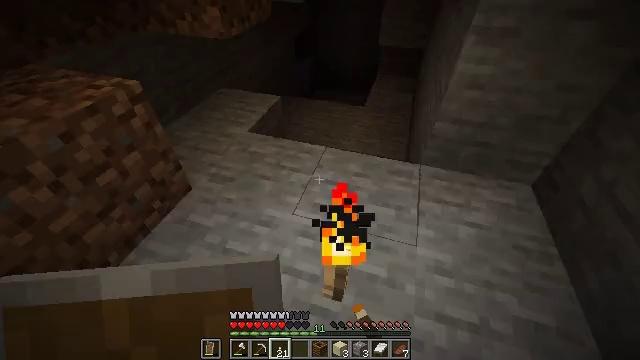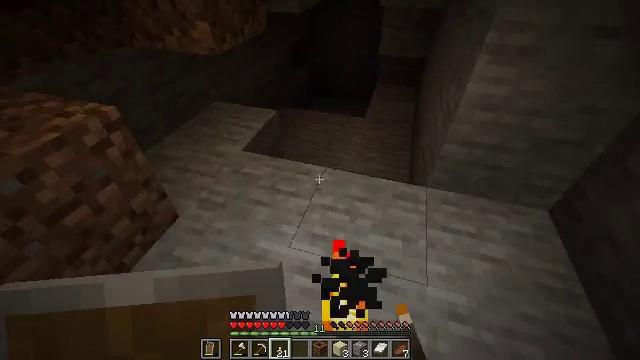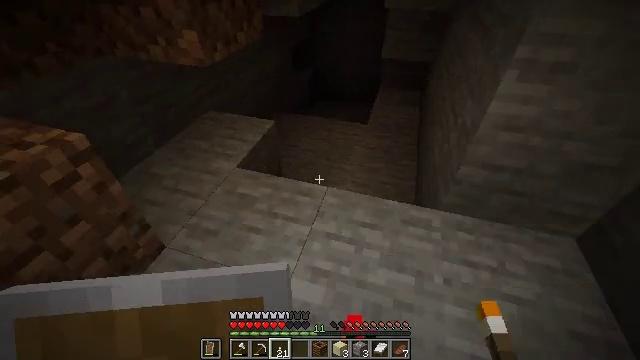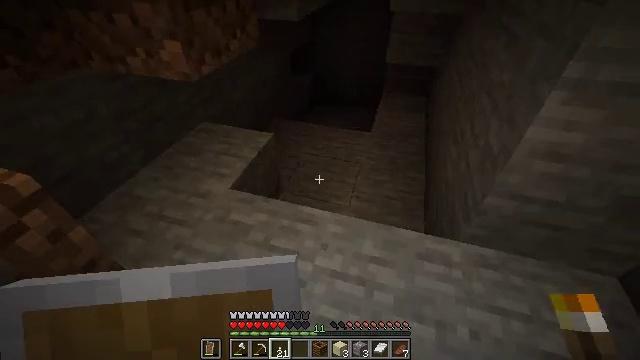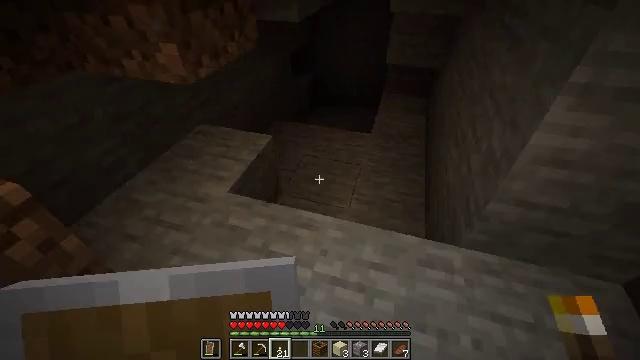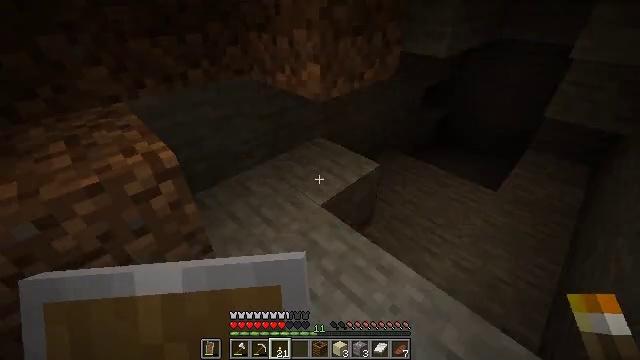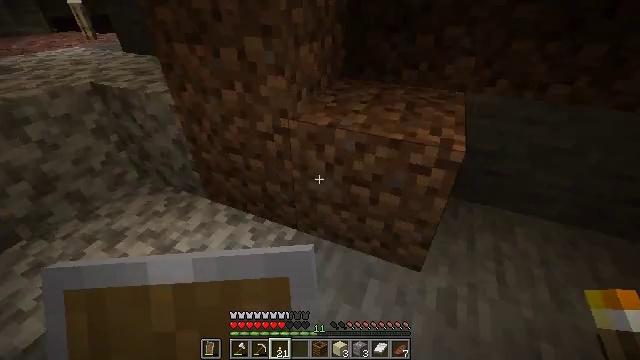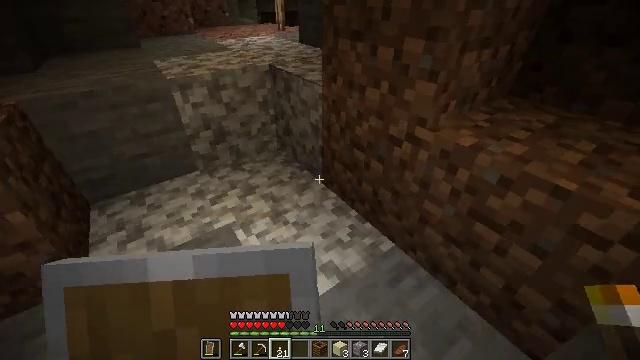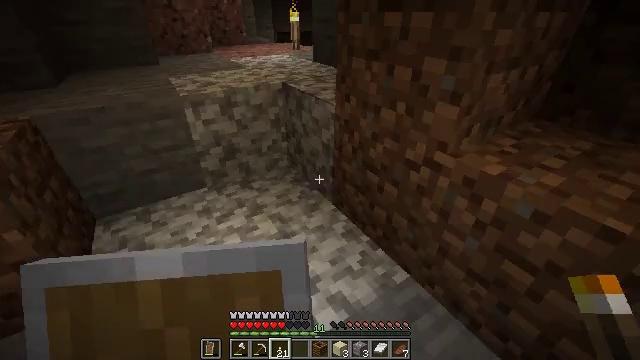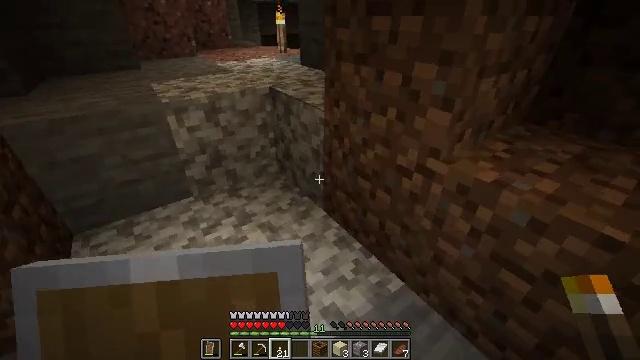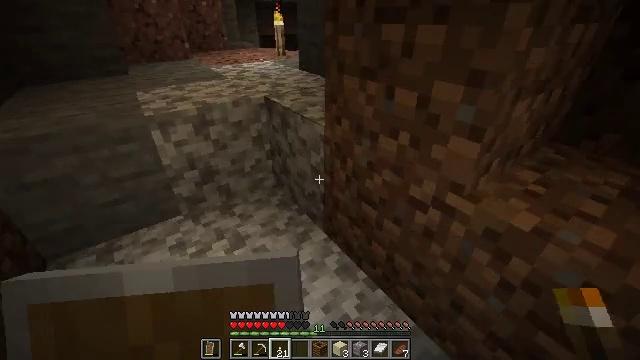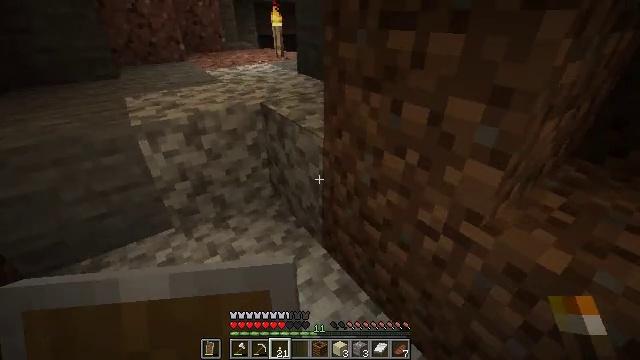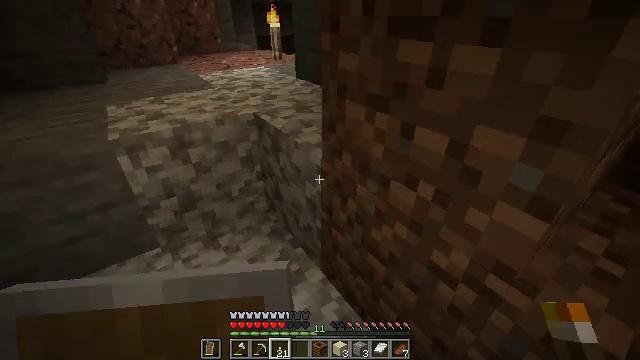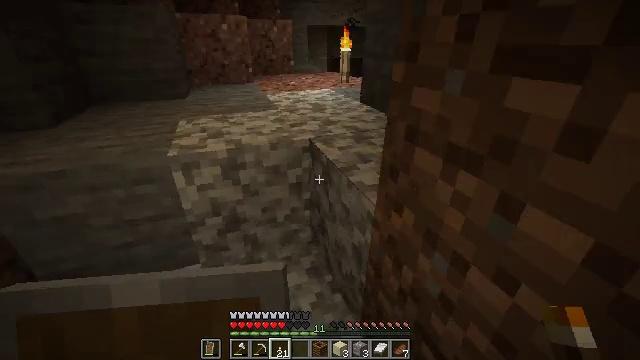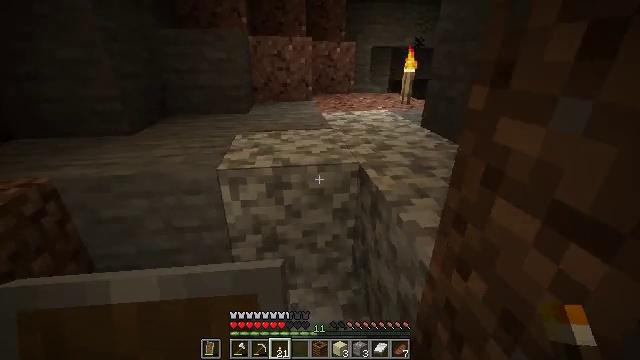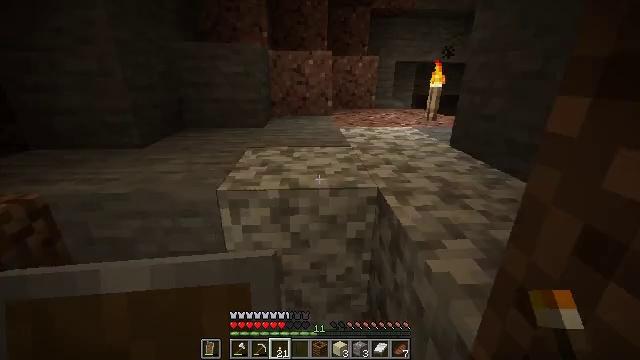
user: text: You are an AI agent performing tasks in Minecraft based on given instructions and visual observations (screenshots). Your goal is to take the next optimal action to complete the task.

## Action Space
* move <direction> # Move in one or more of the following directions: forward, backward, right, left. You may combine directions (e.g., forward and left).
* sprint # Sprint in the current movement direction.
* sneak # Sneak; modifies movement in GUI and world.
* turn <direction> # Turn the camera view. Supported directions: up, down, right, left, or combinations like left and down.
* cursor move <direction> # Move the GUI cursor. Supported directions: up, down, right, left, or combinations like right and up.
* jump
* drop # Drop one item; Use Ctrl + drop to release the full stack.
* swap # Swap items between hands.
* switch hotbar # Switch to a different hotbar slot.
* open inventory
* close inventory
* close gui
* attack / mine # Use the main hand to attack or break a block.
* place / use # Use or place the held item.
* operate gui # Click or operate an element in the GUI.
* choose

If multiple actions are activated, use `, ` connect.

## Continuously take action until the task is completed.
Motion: motion action
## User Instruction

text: Collect lapis ore for enchanting.
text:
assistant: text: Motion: move forward, turn up
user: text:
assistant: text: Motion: move forward
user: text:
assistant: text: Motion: move forward
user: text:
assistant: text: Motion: no_op
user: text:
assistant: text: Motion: turn left and up
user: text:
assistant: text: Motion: turn left
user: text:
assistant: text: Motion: move forward, turn left
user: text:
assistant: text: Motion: move forward, turn left and up
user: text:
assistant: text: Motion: move forward, turn right
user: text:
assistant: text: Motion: move forward
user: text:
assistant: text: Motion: move forward
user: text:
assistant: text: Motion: move forward
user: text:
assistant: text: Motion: move forward, turn left and up
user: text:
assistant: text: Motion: move forward, turn left and up
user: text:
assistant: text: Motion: move forward, turn left and up
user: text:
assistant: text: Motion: move forward, turn up
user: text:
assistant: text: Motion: move forward, turn right
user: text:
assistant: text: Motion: move forward, turn right
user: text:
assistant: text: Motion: move forward, turn right, switch to hotbar 2
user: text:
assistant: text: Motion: move forward, turn right, switch to hotbar 2
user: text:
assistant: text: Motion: move forward, turn right
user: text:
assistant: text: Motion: move forward, jump
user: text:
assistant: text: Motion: move forward, sprint, jump
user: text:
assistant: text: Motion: move forward, sprint, jump
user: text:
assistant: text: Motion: move forward, sprint, turn up, jump
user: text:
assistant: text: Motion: move forward, sprint, turn up, jump
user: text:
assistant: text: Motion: move forward, sprint, jump
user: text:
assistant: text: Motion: move forward, sprint, jump
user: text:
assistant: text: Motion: move forward, sprint, jump
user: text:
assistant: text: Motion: move forward, sprint, jump